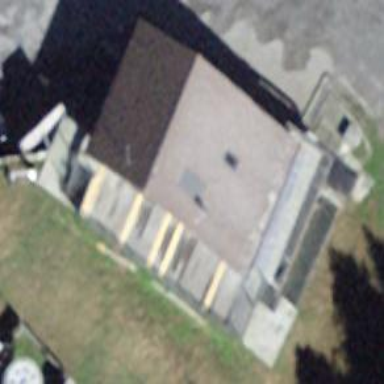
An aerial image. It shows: Restaurant.